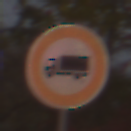
Verkehrszeichen: VerbotFuerKraftfahrzeugeUeberDreiKommaFuenfTonnen
Umgebung: Outdoor, Nature
Tageszeit: MorningAfternoon
Wetter: Overcast
Licht: Natural
Jahreszeit: NotSpecified
Kontrast: LowContrast